Question: I recently taken interest to tinker with Nokia s40 phones, partly because we have a stock phone here at home and also because I've pretty much grown with the s40 system ever since I was young so I thought I'd take a walk down memory lane.
I'm going to be developing for Nokia s40v5 but I'm a bit confused. Following this <URL> is the latest SDK for download.

After I downloaded that and installed it, however, the emulator doesn't look anywhere near the s40 device we have nor the ones I've owned in the past. The emulator looks full touch-screen and doesn't resemble s40 in any way. So my question is, is there a way to change the platform of this emulator? Did I download the wrong SDK package? If so, why was this one being promoted on the s40 page if this wasn't the one I needed for development? And finally, what's the latest I can download that will cater to my needs then?
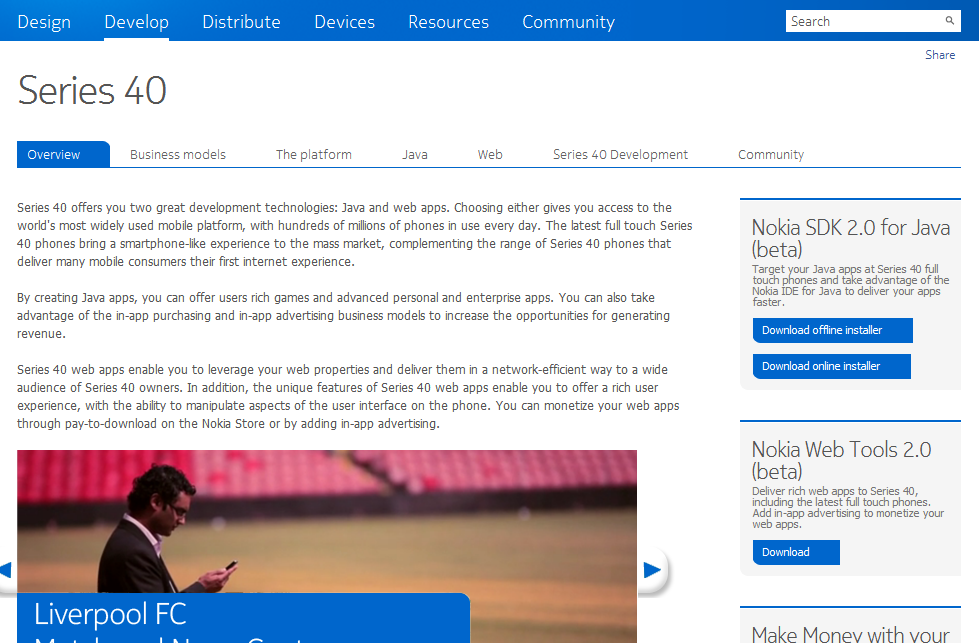
Answer: The emulator you have is in fact a Series 40 emulator for the latest <URL>. Series 40 is nowadays a full touch platform.
You can see the tools info on Series 40 in this <URL>
By now the developer resources have moved to: <URL>
While at first it looks if it was targeted for "Nokia Asha" and "Nokia X" you can still find the "classic" contents, such as:
- - -